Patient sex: M
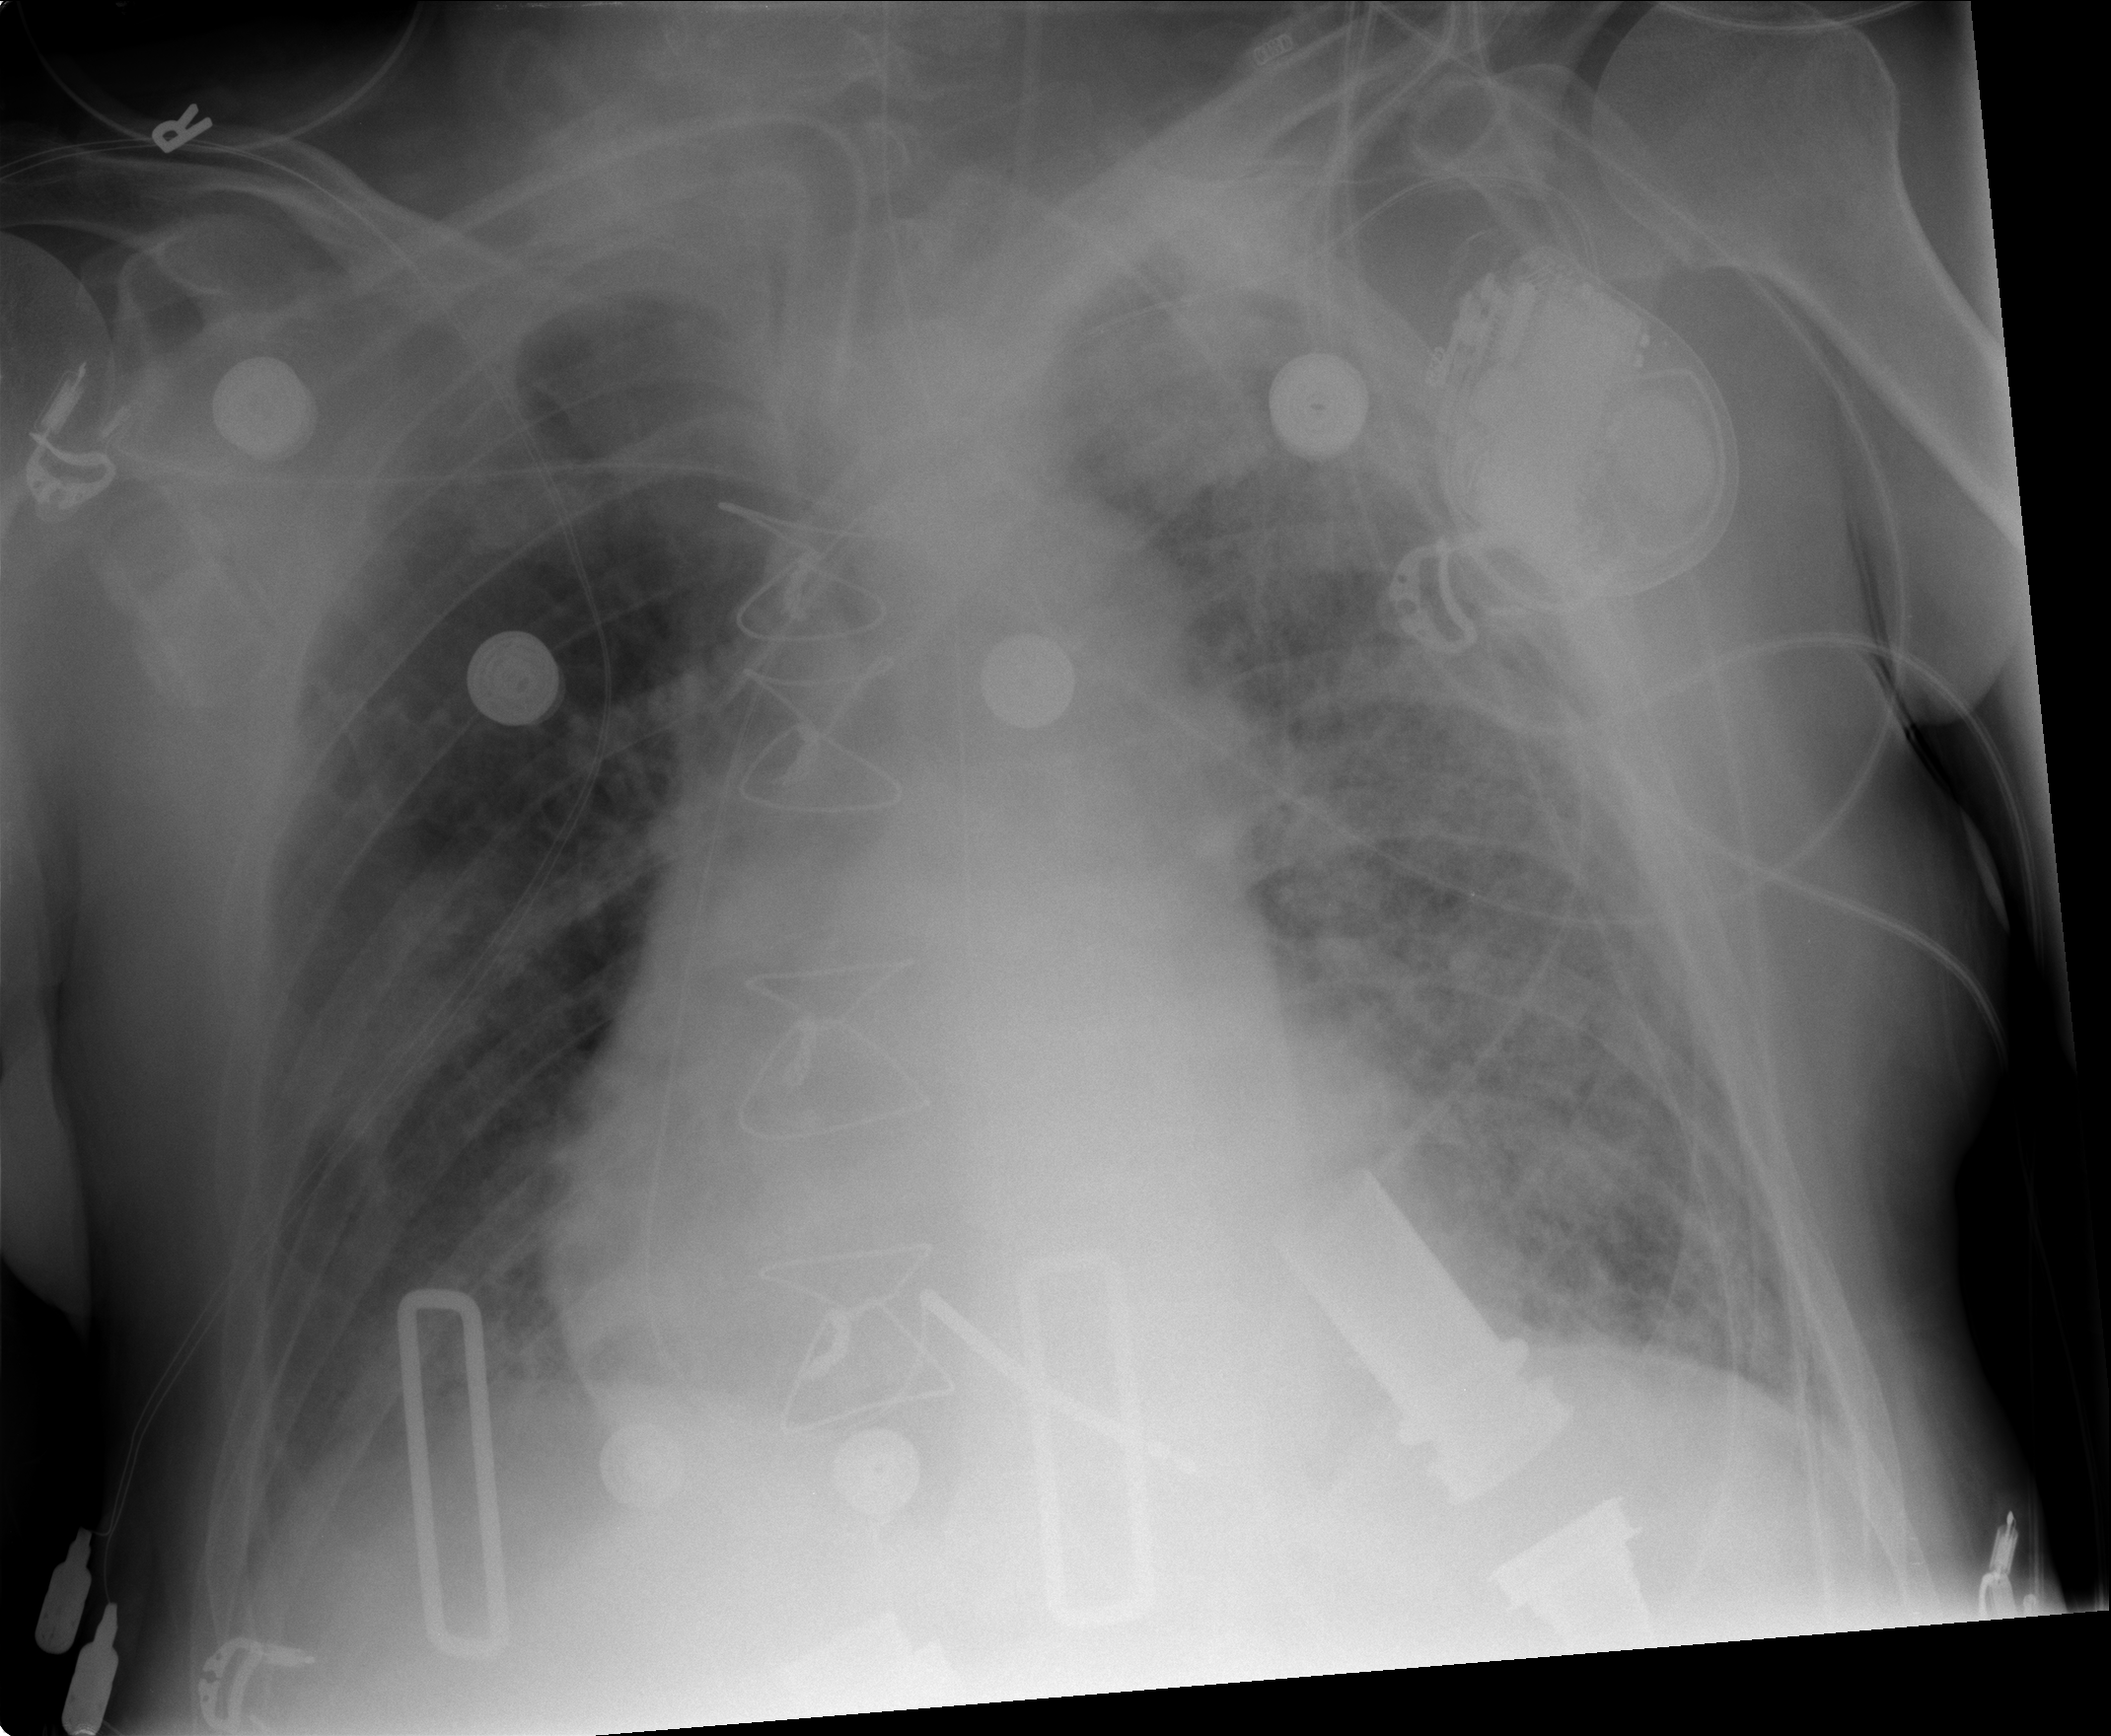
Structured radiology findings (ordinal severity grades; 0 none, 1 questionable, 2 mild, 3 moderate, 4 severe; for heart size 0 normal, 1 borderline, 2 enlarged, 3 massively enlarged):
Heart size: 3
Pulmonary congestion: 3
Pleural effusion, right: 2
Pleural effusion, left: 1
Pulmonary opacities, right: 3
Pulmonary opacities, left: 4
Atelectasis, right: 2
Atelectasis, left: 2